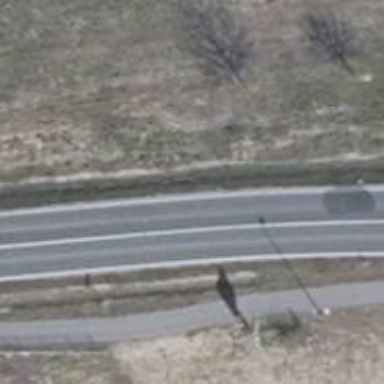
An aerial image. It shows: Secondary road with asphalt surface.